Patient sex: M
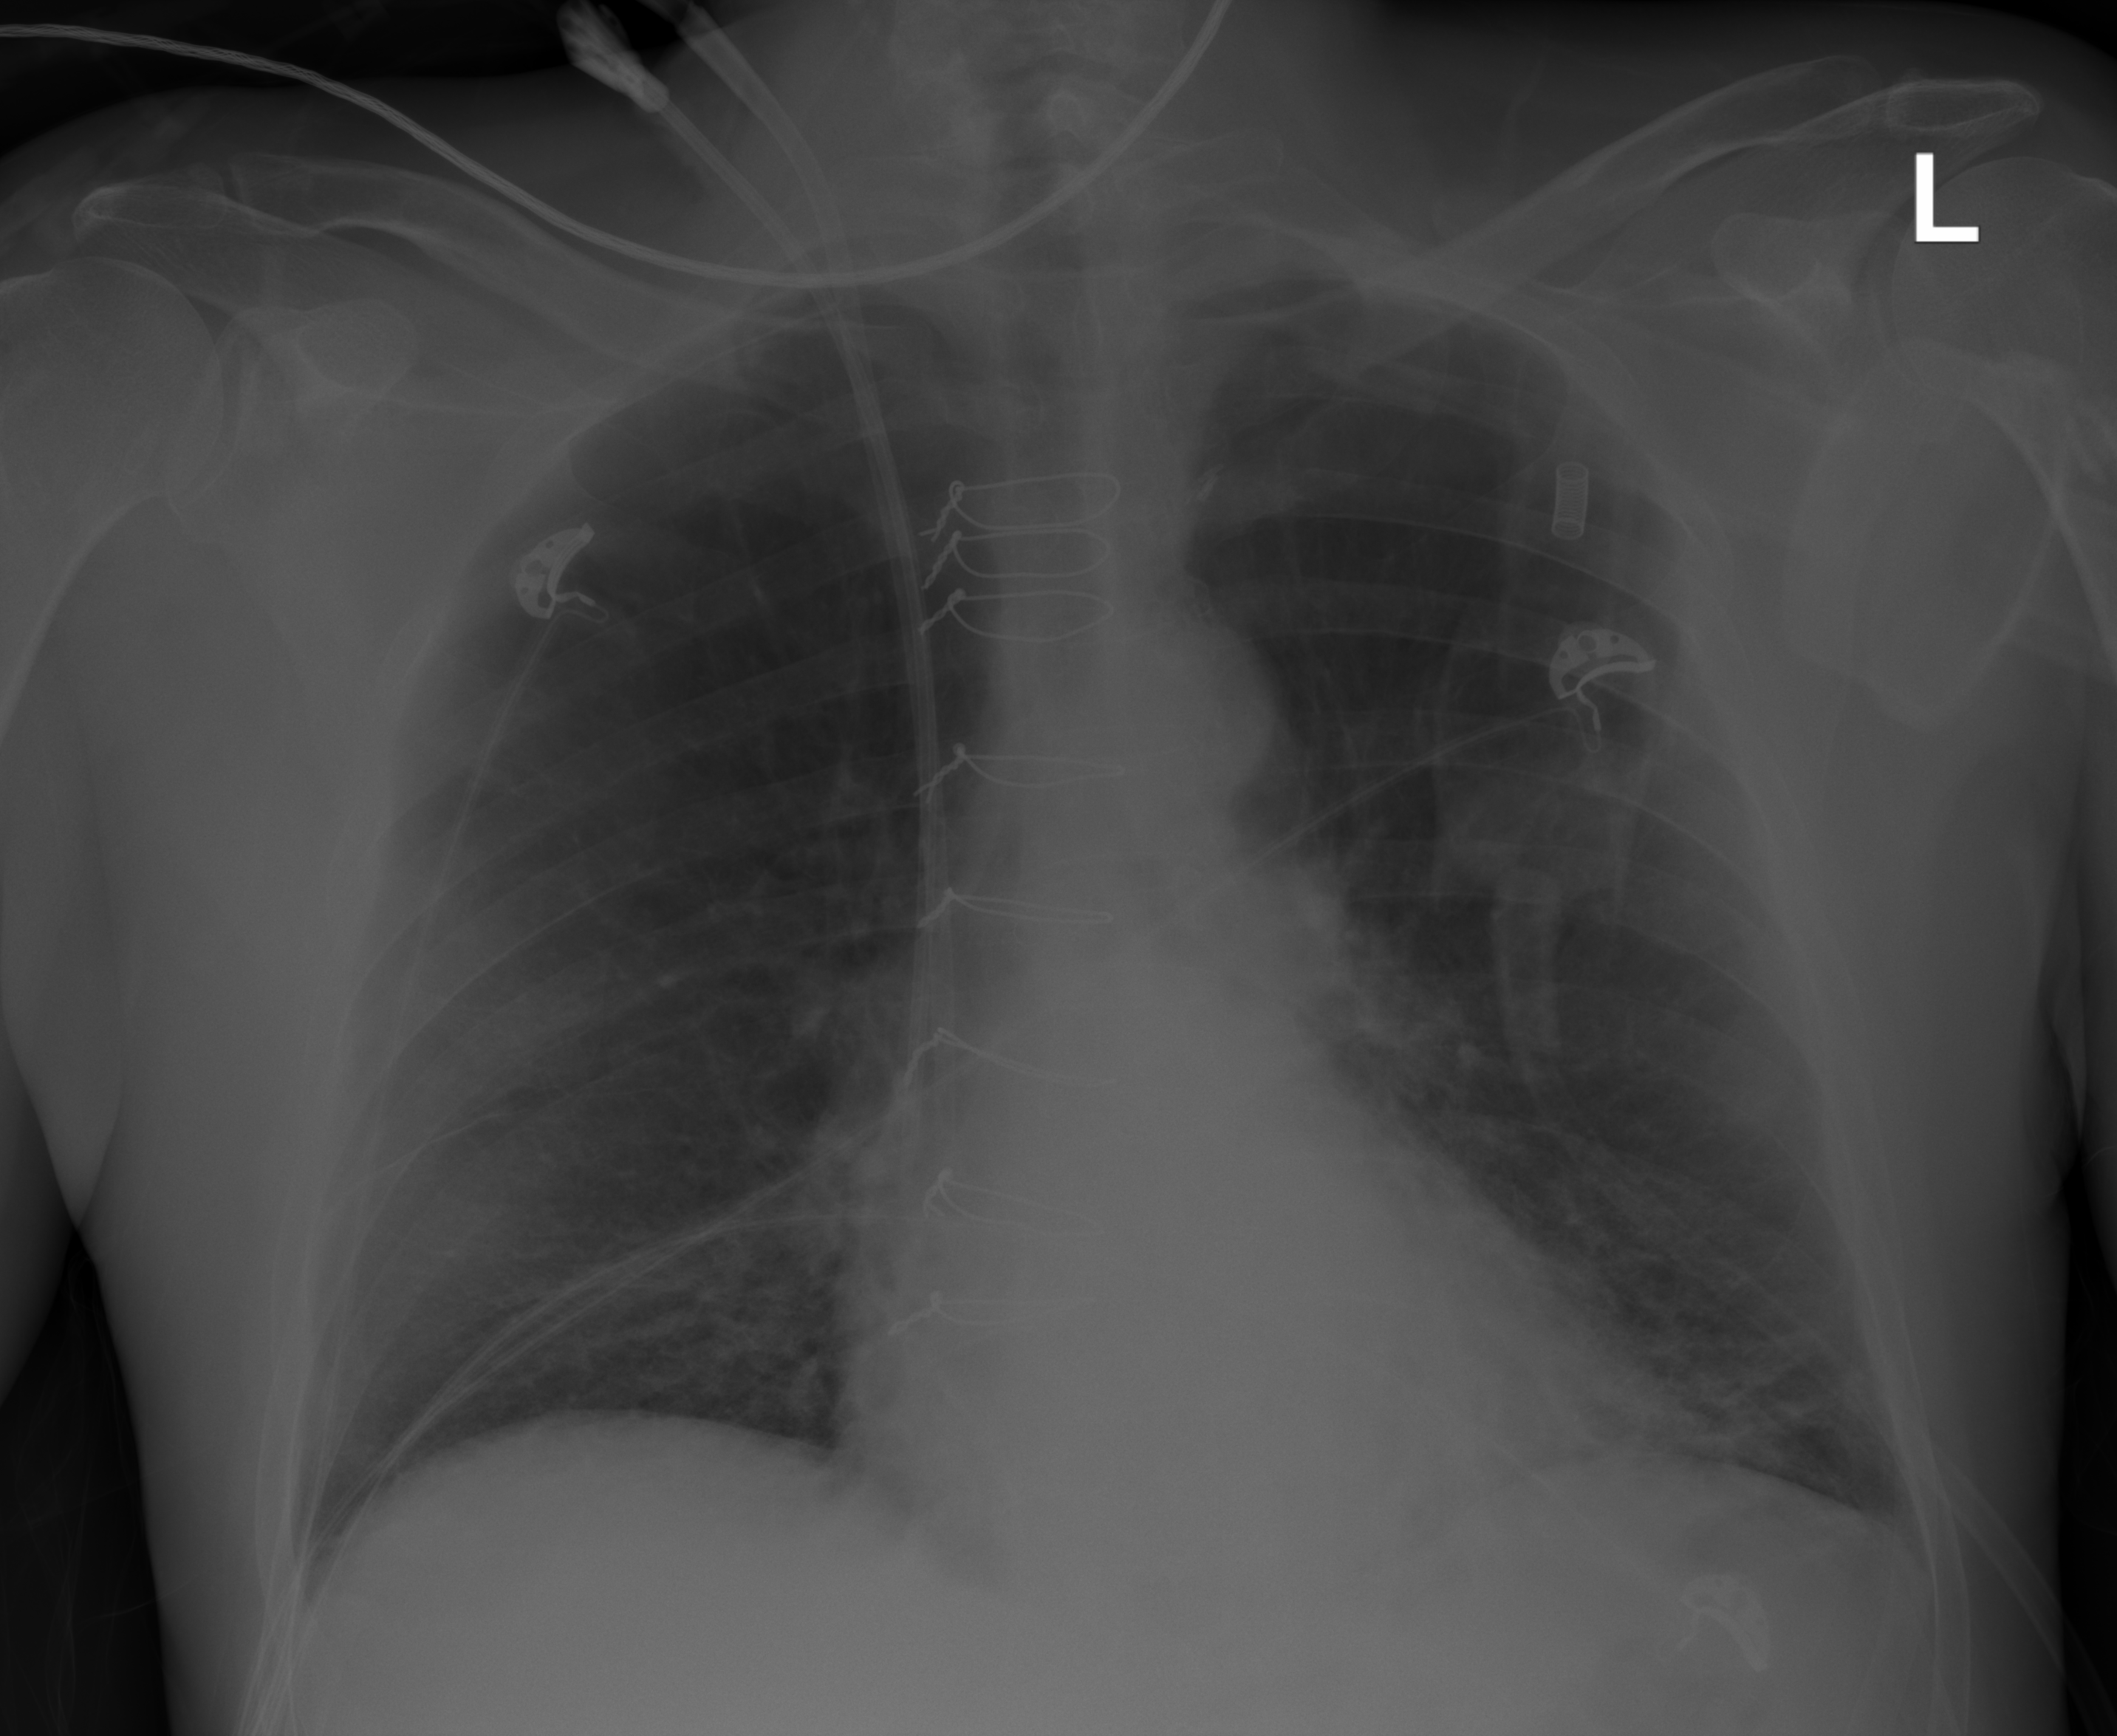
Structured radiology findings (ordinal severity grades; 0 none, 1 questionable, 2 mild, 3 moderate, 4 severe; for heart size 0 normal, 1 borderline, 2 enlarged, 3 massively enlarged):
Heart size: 0
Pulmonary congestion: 2
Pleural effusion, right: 0
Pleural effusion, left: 0
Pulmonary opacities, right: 2
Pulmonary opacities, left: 2
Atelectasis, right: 2
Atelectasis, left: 2